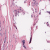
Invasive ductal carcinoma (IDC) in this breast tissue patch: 1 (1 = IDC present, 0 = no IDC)